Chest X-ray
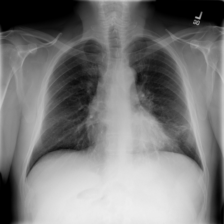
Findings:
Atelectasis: positive
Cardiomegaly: negative
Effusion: positive
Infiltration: negative
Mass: negative
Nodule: negative
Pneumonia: negative
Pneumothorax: negative
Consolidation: negative
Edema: negative
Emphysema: negative
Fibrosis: negative
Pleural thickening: negative
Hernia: negative